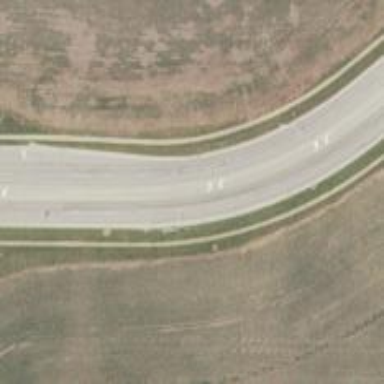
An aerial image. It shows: Road with left marking.